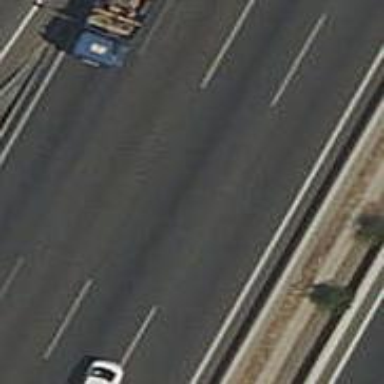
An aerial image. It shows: Motorway link.